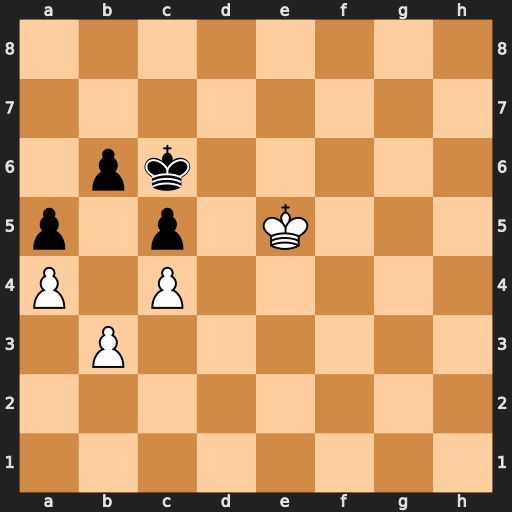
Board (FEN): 8/8/1pk5/p1p1K3/P1P5/1P6/8/8
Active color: w
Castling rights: -
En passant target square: -
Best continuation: Ke6 Kc7 Ke7